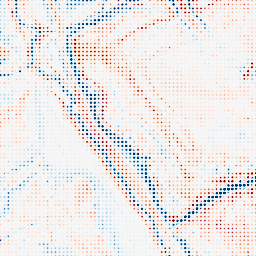
Category: edge_preserving
Decomposition family: bilateral
Decomposition parameters: d: 21
sigma_color: 100
sigma_space: 150
Upsampling method: sinc_blackman
Upsampling parameters: scale: 8
kernel_size: 4
Upsampling scale: 8